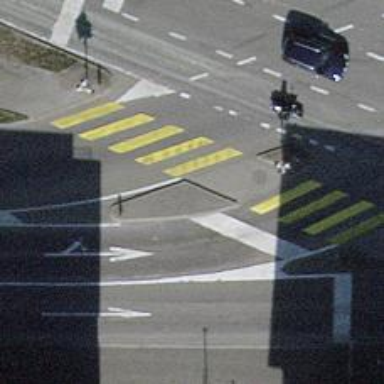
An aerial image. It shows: Road with traffic signals.